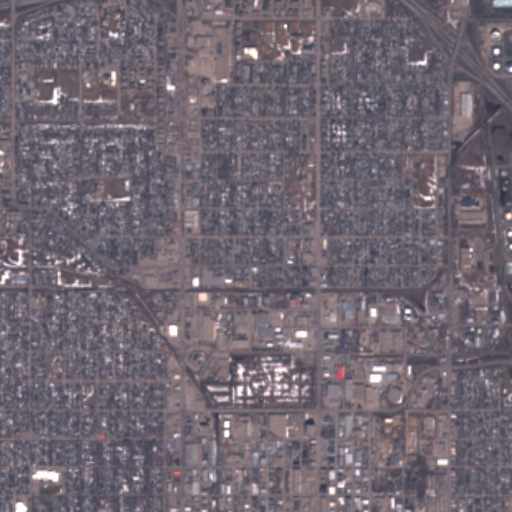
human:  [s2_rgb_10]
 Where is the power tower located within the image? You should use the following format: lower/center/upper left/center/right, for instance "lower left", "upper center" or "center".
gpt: The power tower is located in the lower right of the image.
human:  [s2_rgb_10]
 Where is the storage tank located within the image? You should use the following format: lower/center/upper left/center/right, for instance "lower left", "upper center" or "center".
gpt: The storage tank is located in the upper right of the image.
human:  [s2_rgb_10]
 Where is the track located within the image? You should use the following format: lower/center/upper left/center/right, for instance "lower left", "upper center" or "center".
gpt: The track is located in the upper right of the image.
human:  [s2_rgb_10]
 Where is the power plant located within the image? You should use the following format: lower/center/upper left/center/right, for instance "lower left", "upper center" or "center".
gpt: There is no power plant in the image.